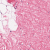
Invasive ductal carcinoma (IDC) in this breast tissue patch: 0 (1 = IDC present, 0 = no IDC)